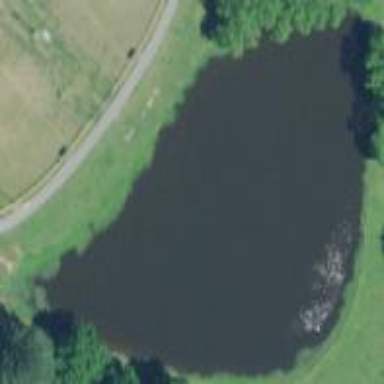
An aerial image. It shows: Lake with natural water.